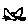
Label: cat